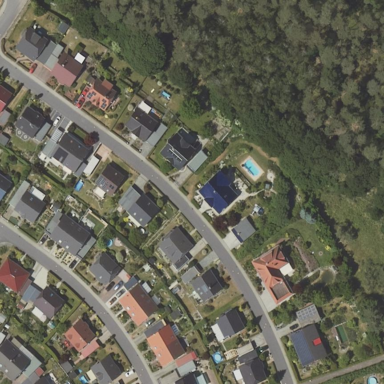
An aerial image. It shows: Residential area.